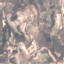
Land use / land cover: PermanentCrop